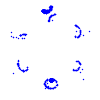
Particle: pion